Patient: sex F, age 69
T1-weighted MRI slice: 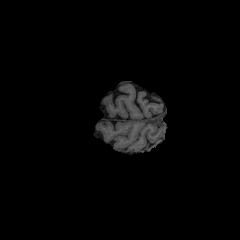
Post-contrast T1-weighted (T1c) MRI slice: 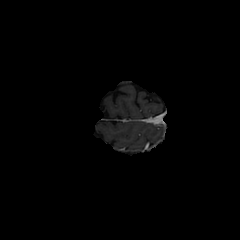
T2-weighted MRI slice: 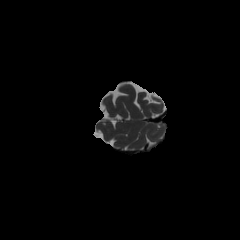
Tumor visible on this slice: no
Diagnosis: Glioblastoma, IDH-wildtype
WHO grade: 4